Question: From having done a bit of googling on this it seems that it is or at least was possible to do this with Sublime Text. I have seen multiple references to a preserve case button in the find and replace pane which looks like 2 rounded squares superimposed on each other.
However, I can't find this at all in my version of Sublime Text 3 (on Mavericks)...
Also I checked preferences to see if this option was somehow turned off but the only reference I could find to it was:
'''
{ "keys": ["super+alt+a"], "command": "toggle_preserve_case", "context":
[
{ "key": "setting.is_widget", "operator": "equal", "operand": true }
]
},
'''
in the default key map file...
Here is a screenshot of my find and replace pane:

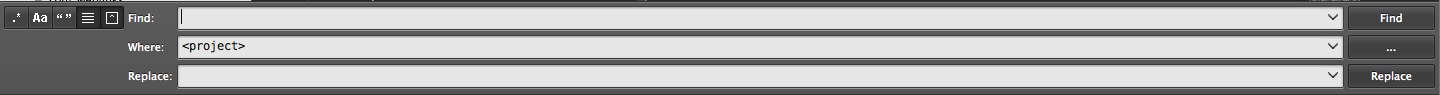
Answer: Looks like it might have been a glitch in ST3 that was causing confusion.
I noticed that the shortcut key combo for replace has never worked for some reason and also that selecting replace from the find menu opened the find in file pane as opposed to the regular find and replace pane (where the preserve case button is). I only realised this after installing the soda theme for ST3 which showed the preserve case button in a screenshot.
Strangely, when I reverted to the default theme, the find > replace menu now works as it should and I found that the keyboard shortcut was being causght by another program which was why it didn't work...